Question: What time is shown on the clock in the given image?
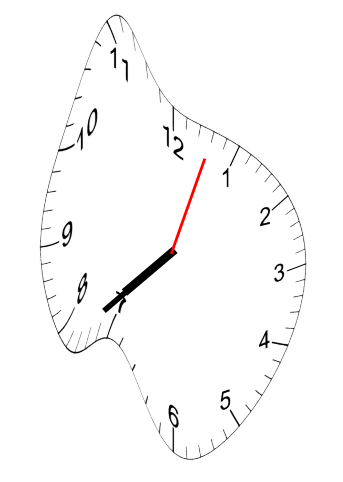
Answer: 07:38:03